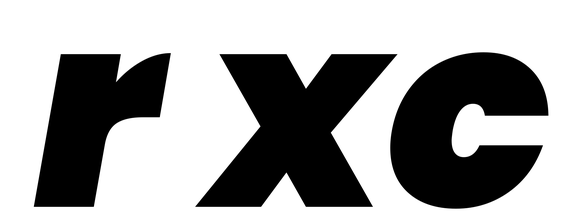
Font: Poppins-BlackItalic